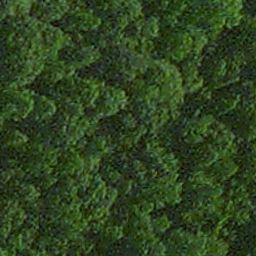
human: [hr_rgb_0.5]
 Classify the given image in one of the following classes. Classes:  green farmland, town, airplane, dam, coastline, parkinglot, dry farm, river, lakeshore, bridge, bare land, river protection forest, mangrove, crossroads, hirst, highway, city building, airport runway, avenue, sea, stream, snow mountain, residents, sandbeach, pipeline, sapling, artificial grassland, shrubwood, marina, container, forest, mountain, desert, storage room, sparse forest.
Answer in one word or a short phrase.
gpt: forest